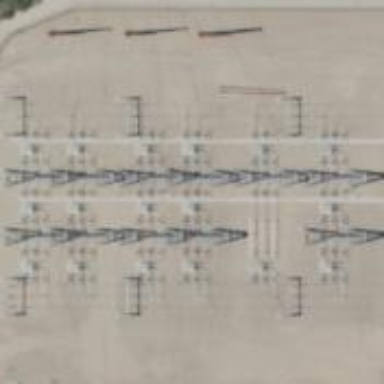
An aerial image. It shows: Switch for power supply.